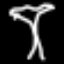
Label: palm tree